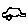
Label: car